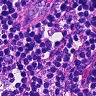
Metastatic tissue present: no